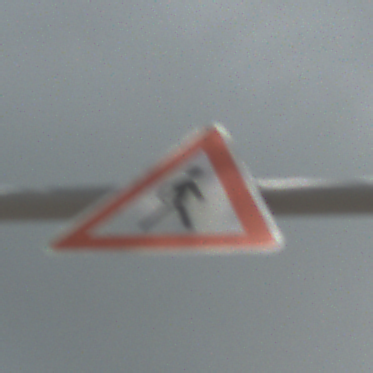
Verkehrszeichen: FussgaengerLinks
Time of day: Midday
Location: Outdoor (Suburban)
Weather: PartlyCloudy
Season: Summer
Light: Natural